Question: how do I add Arduino libraries to Eclipse Project? I just started playing with Intel Edison and have a Grove developer kit with an LCD that I can't use, because the library is missing.

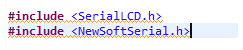
Answer: If you go to Project->Properties->C/C++ Build->Settings
You can add a library under the appropriate compiler with -l and you can include directories for headers with -I under C/C++ General->Paths and Symbols under the includes tab.